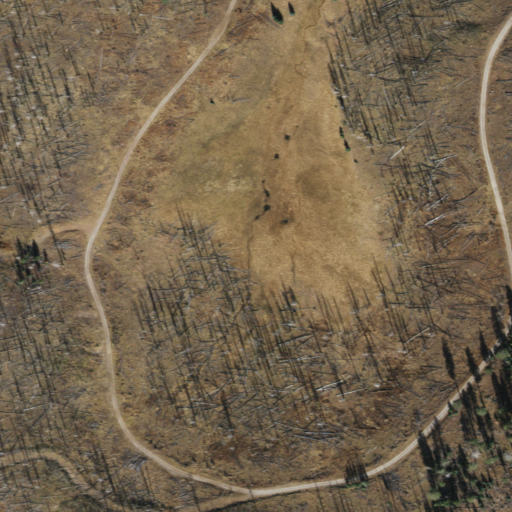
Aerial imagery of plain(s) in Arizona named Cache Cienega containing shrub, evergreen forest, open development, and herbaceous wetlands